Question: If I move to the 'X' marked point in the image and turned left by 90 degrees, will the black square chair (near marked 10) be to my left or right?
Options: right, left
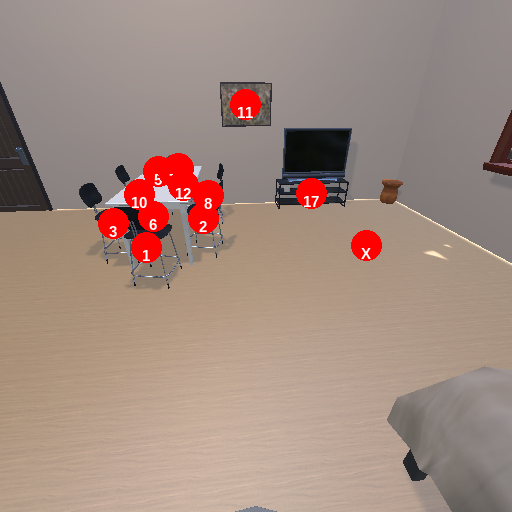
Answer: right